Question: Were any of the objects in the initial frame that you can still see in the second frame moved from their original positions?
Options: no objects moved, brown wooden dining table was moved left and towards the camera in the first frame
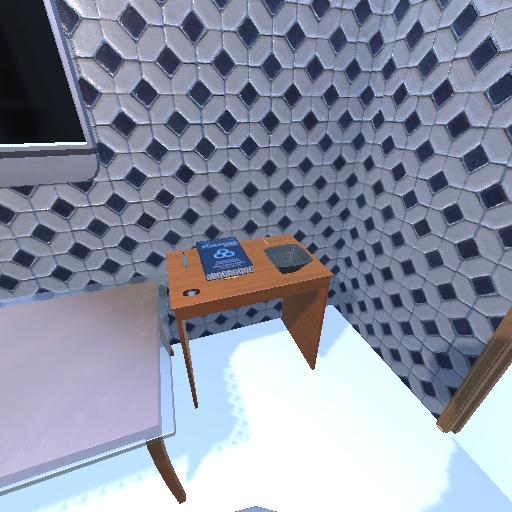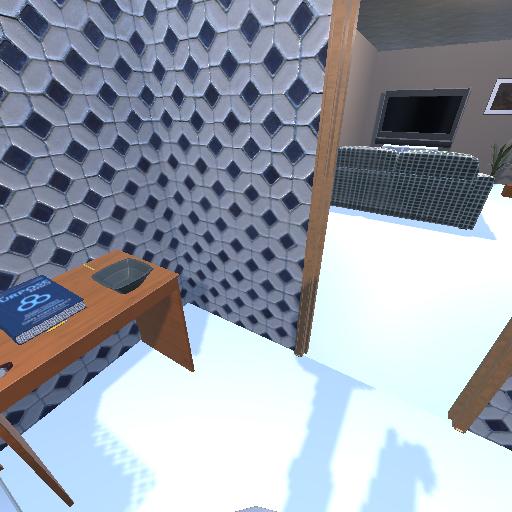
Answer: no objects moved